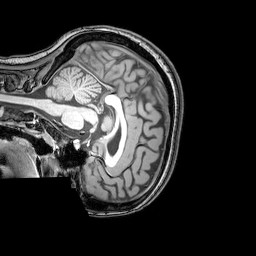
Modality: T1w
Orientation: sagittal
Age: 26
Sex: female
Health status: healthy
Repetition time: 0.081 s
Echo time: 0.037 s